Question: So I have this with . The string to be displayed into textview comes from my previous (a result query which contains more than one record/Passed thru Bundle )
My question is how do you make each record clickable? Note that in my Activity B, I only have one textview for the string from . I want each word to be clickable and then it will go to its corresponding activity.
This is the selected

'''
@Override
protected void onCreate(Bundle savedInstanceState) {
// TODO Auto-generated method stub
super.onCreate(savedInstanceState);
setContentView(R.layout.symptomsresult);
result = (TextView) findViewById (R.id.tvSymptomResult);
Bundle extras = getIntent().getExtras();
if (extras != null) {
String value = extras.getString("results");
result.setText(value);
}
else{
}
}
'''
'''
String[] symptoms = alSymptoms.toArray(new String[alSymptoms.size()]);
String c = dbHelper.getData(symptoms);
final int result = 1;
Bundle extras = new Bundle();
Intent i = new Intent(this, SymptomsResult.class);
extras.putString("results", c);
i.putExtras(extras);
startActivityForResult(i, result);
'''
'''
public String getData(String[] symptoms) {
String where = KEY_SYMPTOMS + "= ?";
String orStr = " OR "; /* Maybe " AND "? */
StringBuilder builder = new StringBuilder(where);
for(int i = 1; i < symptoms.length; i++)
builder.append(orStr).append(where);
String search = "";
Cursor c = myDataBase.query(true, DB_TABLE, new String[]
{KEY_CONDITIONS}, builder.toString(), symptoms, null, null, null, null);
c.moveToFirst();
while (c.isAfterLast() == false) {
search += c.getString(0) + ", ";
c.moveToNext();
}
return search;
}
'''
Any help is appreciated. Thanks!
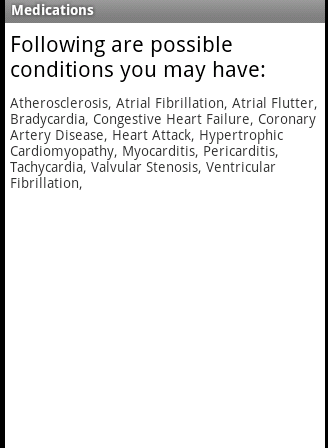
Answer: You can do this with the <URL> is a better choice, the items are easier to click because they are bigger and this approach has much more documentation.
You can still use the code I wrote in 'getData()' but rather than turn the Cursor into a String, pass your Cursor to a SimpleCursorAdapter.
---
> So how do I put them in a listview?
Modify 'getData()' like so:
'''
public Cursor getData(String[] symptoms) {
String where = KEY_SYMPTOMS + "= ?";
String orStr = " OR "; /* Maybe " AND "? */
StringBuilder builder = new StringBuilder(where);
for(int i = 1; i < symptoms.length; i++)
builder.append(orStr).append(where);
return myDataBase.query(true, DB_TABLE, new String[]
{"rowid as _id", KEY_CONDITIONS}, builder.toString(), symptoms, null, null, null, null);
}
'''
Then pass this Cursor to a CursorAdapter and bind it to a ListView:
'''
String[] fromColumns = {DBAdapter.KEY_CONDITIONS};
int[] toViews = {android.R.id.text1}; // The TextView in simple_list_item_1
setListAdapter(new SimpleCursorAdapter(this,
android.R.layout.simple_list_item_1, getData(symptoms),
fromColumns, toViews, 0));
'''
(I made a few assumptions here, but this is how to bind a Cursor to a ListActivity.)